Question: I just installed PyCharm 3.4 and get some new warnings. Not just here but in many places. Code is fine of course. Can someone translate what PyCharm trying to tell me and how to silence this messages?

<URL>
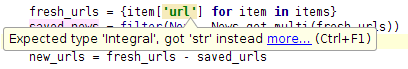
Answer: Based on the 'more...' screenshot, it looks like Pycharm might be interpreting the map() as though the two terms around the comma are both part of the lambda, i.e. the lambda just returns a 2-tuple instead of treating it as two parameters to the map() function.
Things to try:
- -
You inspired me to go learn more about Python and Pycharm. :)
It looks like Pycharm is happier with using a list comprehension than with 'map()'. Using this sample data:
'''
data = {
'data': {
'children': [
{'data': {'url': 'http://1.com/', }, },
{'data': {'url': 'http://2.com/', }, },
]
},
}
'''
if you write the code like you did, then you get the error:
'''
items = map(lambda children: children['data'], data['data']['children'])
for item in items:
print item['url'] # Pycharm shows warning on 'url'
'''
But if you use a list comprehension instead, then Pycharm is happy:
'''
items = [x['data'] for x in data['data']['children']]
for item in items:
print item['url'] # No warning from Pycharm
'''
And the output is the same for both.
ISTR reading that list comprehensions are preferred over 'map()' nowadays anyway, so maybe Pycharm is nudging us in that direction?